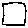
Label: square